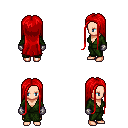
a pixel art fantasy rpg character, female body template, human, light skin, green robe, gold greaves, red extra-long hairstyle, metal gloves, four views (front, back, left, right), 2x2 character sprite sheet, small pixel art, hard edges, no anti-aliasing